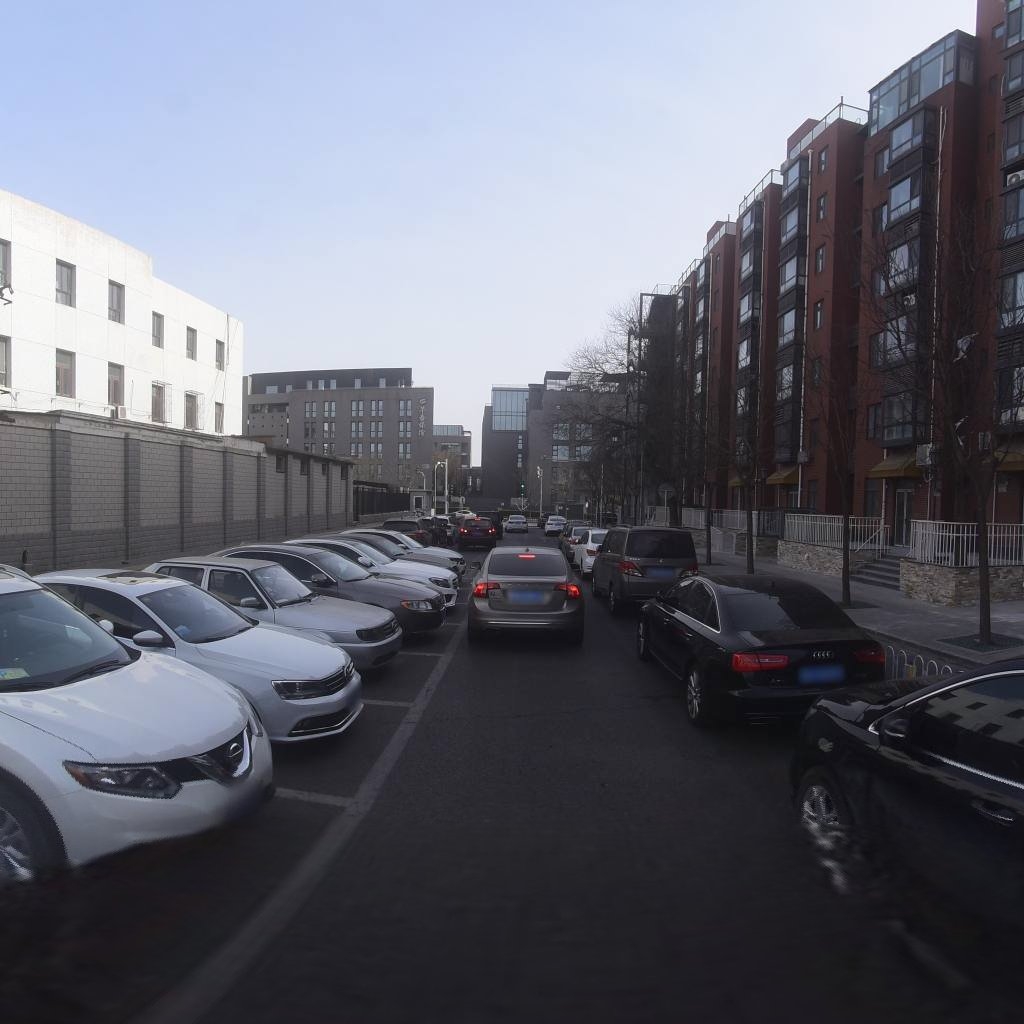
Region: Xicheng
Road damage annotations: transverse crack